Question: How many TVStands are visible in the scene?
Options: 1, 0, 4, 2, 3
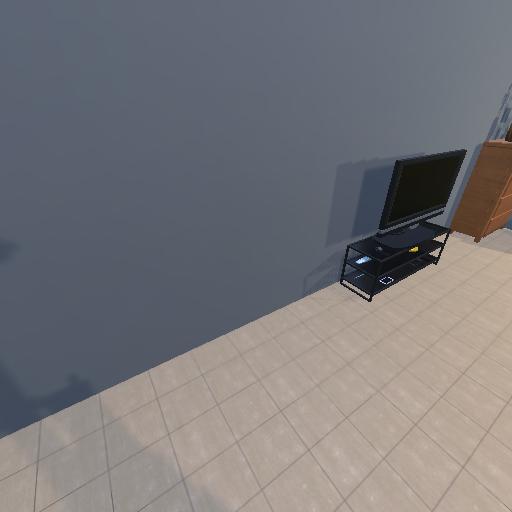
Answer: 1